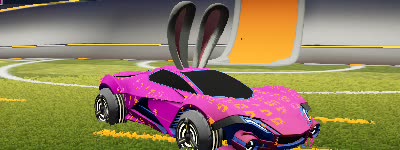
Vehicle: werewolf